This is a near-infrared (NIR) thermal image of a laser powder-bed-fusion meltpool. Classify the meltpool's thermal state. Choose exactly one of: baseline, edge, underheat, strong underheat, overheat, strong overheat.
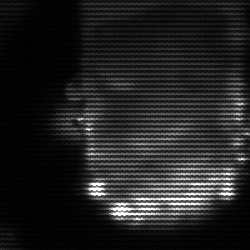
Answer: baseline